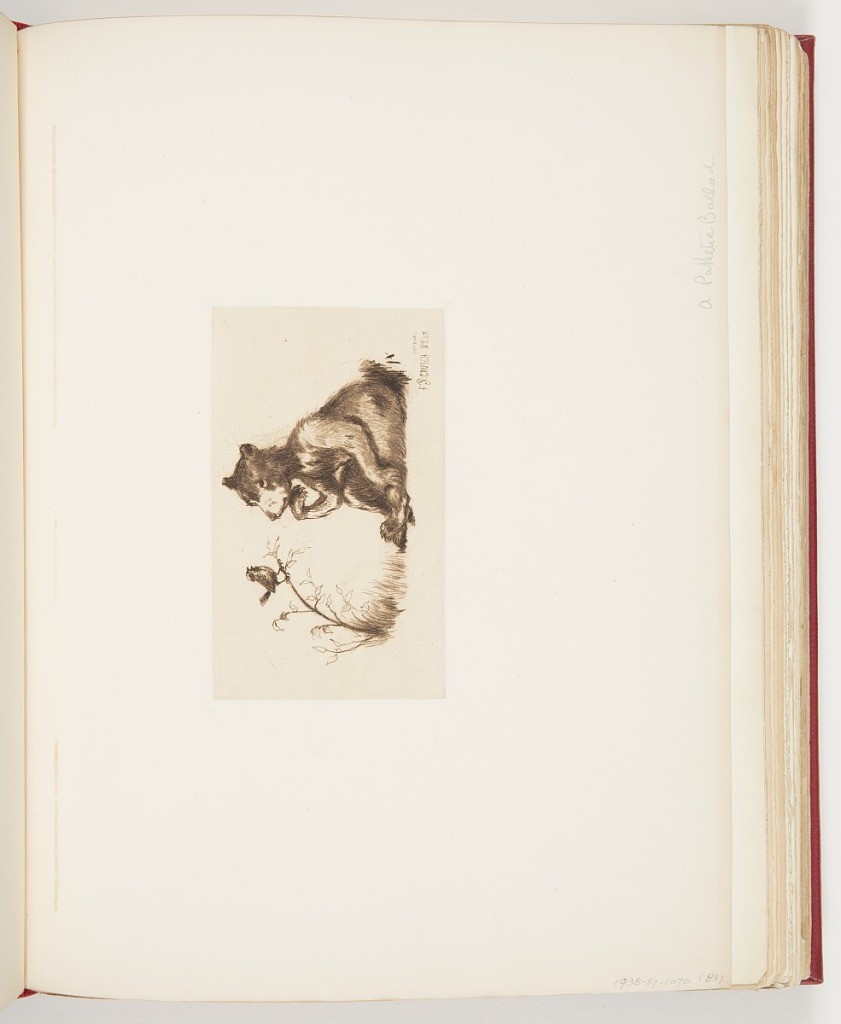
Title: A Pathetic Ballad
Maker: Frederick Stuart Church, American, 1842–1924
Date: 1888
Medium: Etching on paper
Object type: Ephemera
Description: Right, pensive black bear with right elbow on knee and hand under chin. Left, bird singing, perched on twig or blade of grass